Interaction volume radius: 5 \u00c5
Interaction volume height: 15 \u00c5
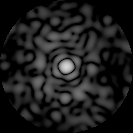
Disorder parameter: 0.8174